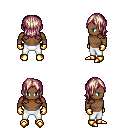
a pixel art fantasy rpg character, male body template, human, dark skin, leather shoulder armor, white pants, white blonde long bangs hairstyle, gold gloves, gold boots, four views (front, back, left, right), 2x2 character sprite sheet, small pixel art, hard edges, no anti-aliasing